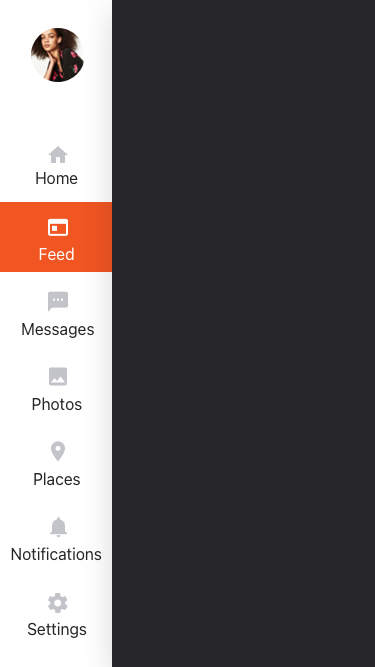
Text in this UI design:
Photos
Places
Notifications
Settings
Messages
Feed
Home